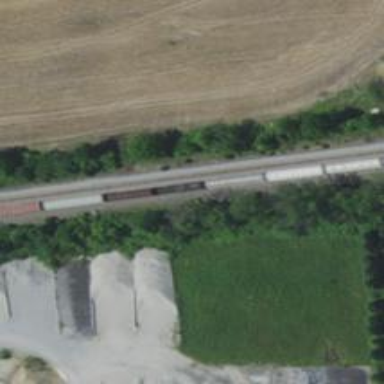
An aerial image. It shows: Railway track.